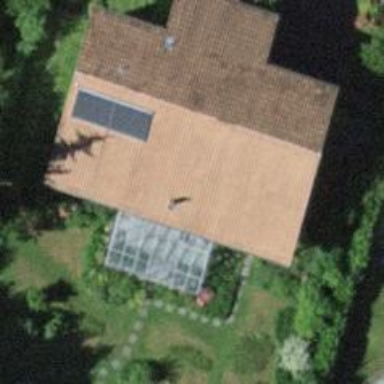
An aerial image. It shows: Solar power generator using photovoltaic panels.